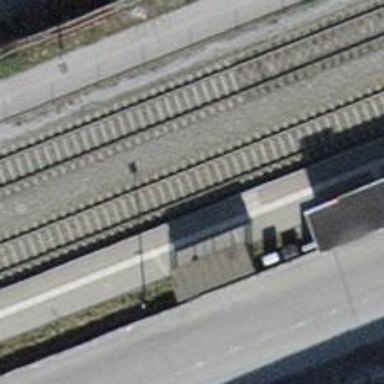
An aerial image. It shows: Railway stop with public transport stop position.